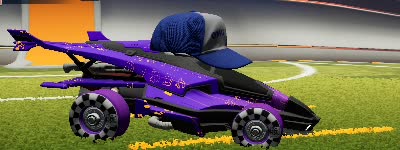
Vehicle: aftershock